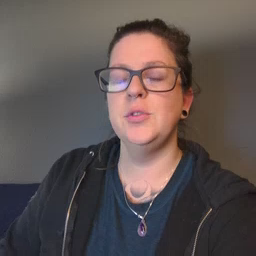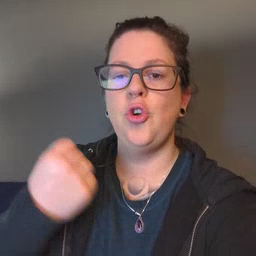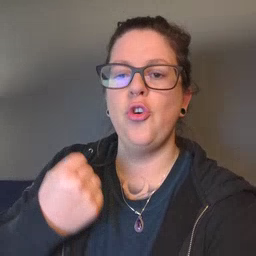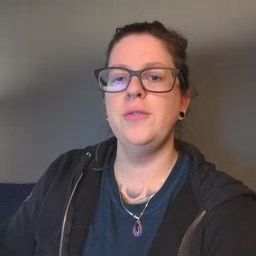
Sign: car